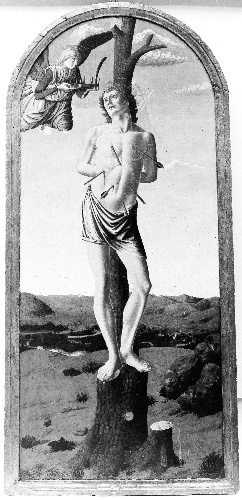
Title: Saint Sebastian
Artist: Francesco Botticini (Francesco di Giovanni)
Artist bio: Italian, Florentine, ca. 1446–1497
Object type: Painting
Classification: Paintings
Medium: Tempera and oil on wood
Dimensions: Overall, with arched top and engaged frame, 56 3/4 x 26 1/4 in. (144.1 x 66.7 cm); painted surface 53 3/4 x 23 in. (136.5 x 58.4 cm)
Department: European Paintings
Credit line: Gwynne Andrews, Rogers, and Harris Brisbane Dick Funds, 1948
Accession year: 1948
Repository: Metropolitan Museum of Art, New York, NY
Tags: Men|Saint Sebastian|Angels